高三 · 解析几何
20. 如图, $\mathrm{AB}$ 是 $\odot \mathrm{O}$ 的直径, $\mathrm{AE}$ 平分 $\angle \mathrm{BAF}$ 交 $\odot \mathrm{O}$ 于点 $\mathrm{E}$, 过 $\mathrm{E}$ 作直线与 $\mathrm{AF}$ 垂直, 交 $\mathrm{AF}$ 的延长线于点 $\mathrm{D}$,且交 $\mathrm{AB}$ 的延长线于点 $\mathrm{C}$. 求证: $\mathrm{CD}$ 是 $\odot \mathrm{O}$ 的切线.

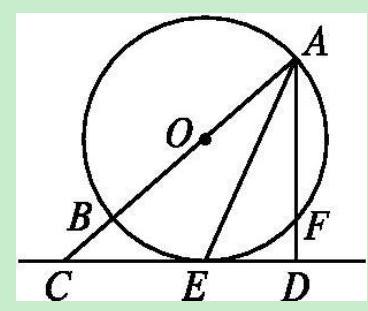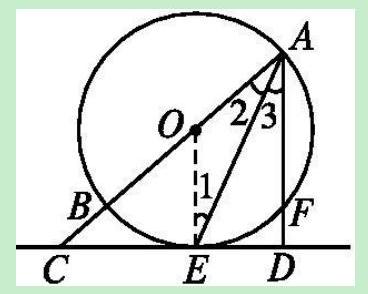
答案: 解答: 如图,连接 $\mathrm{OE}$.

$\because \mathrm{OA}=\mathrm{OE}, \therefore \angle 1=\angle 2$.

又 $\because \mathrm{AE}$ 平分 $\angle \mathrm{BAF}$,

$\therefore \angle 2=\angle 3$.

$\therefore \angle 1=\angle 3$.

$\therefore \mathrm{OE} / / \mathrm{AD}$.

$\because \mathrm{AD} \perp \mathrm{CD}, \therefore \mathrm{OE} \perp \mathrm{CD}$.

$\therefore \mathrm{CD}$ 与 $\odot \mathrm{O}$ 相切于点 $\mathrm{E}$.
解析: : 分析: 本题主要考查了圆的切线的性质及判定定理, 解决问题的关键是证明 $\mathrm{OE} \perp \mathrm{CD}$即可